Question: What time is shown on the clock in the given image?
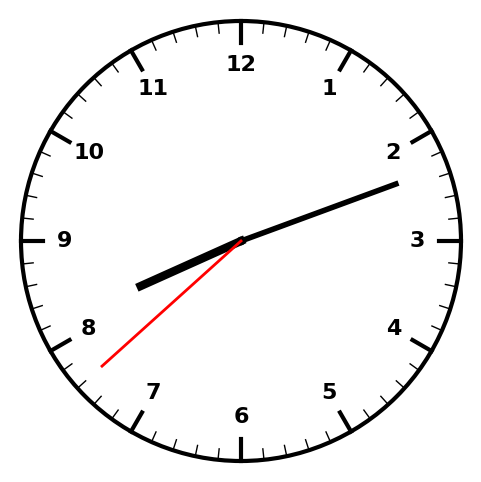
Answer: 08:11:38